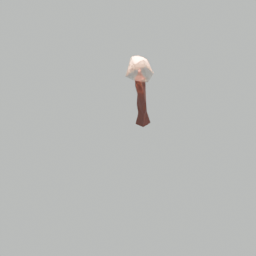
Label: lighting